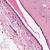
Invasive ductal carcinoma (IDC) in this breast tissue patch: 0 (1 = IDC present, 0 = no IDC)